Interaction volume radius: 10 \u00c5
Interaction volume height: 10 \u00c5
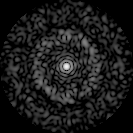
Disorder parameter: 0.8562